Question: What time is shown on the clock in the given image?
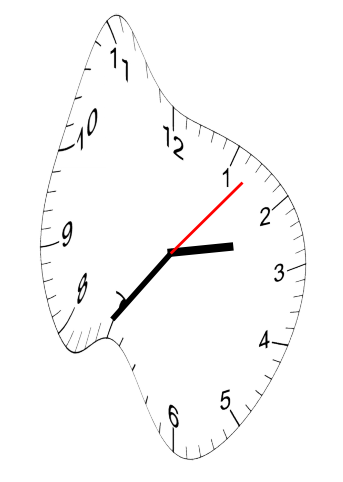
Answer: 02:36:07